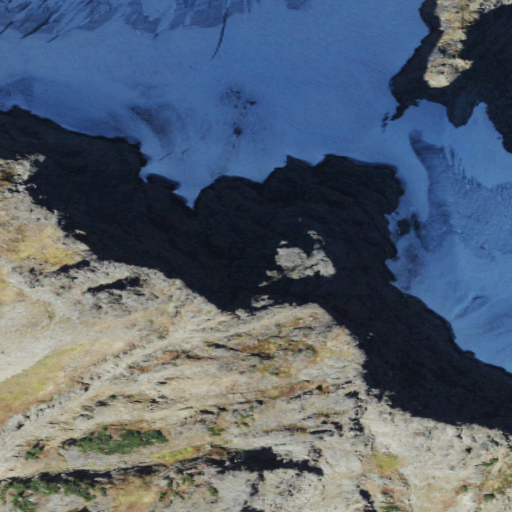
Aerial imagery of mountain in Washington named Mount Sefrit containing barren land, shrub, snow, grassland, and evergreen forest